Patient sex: M
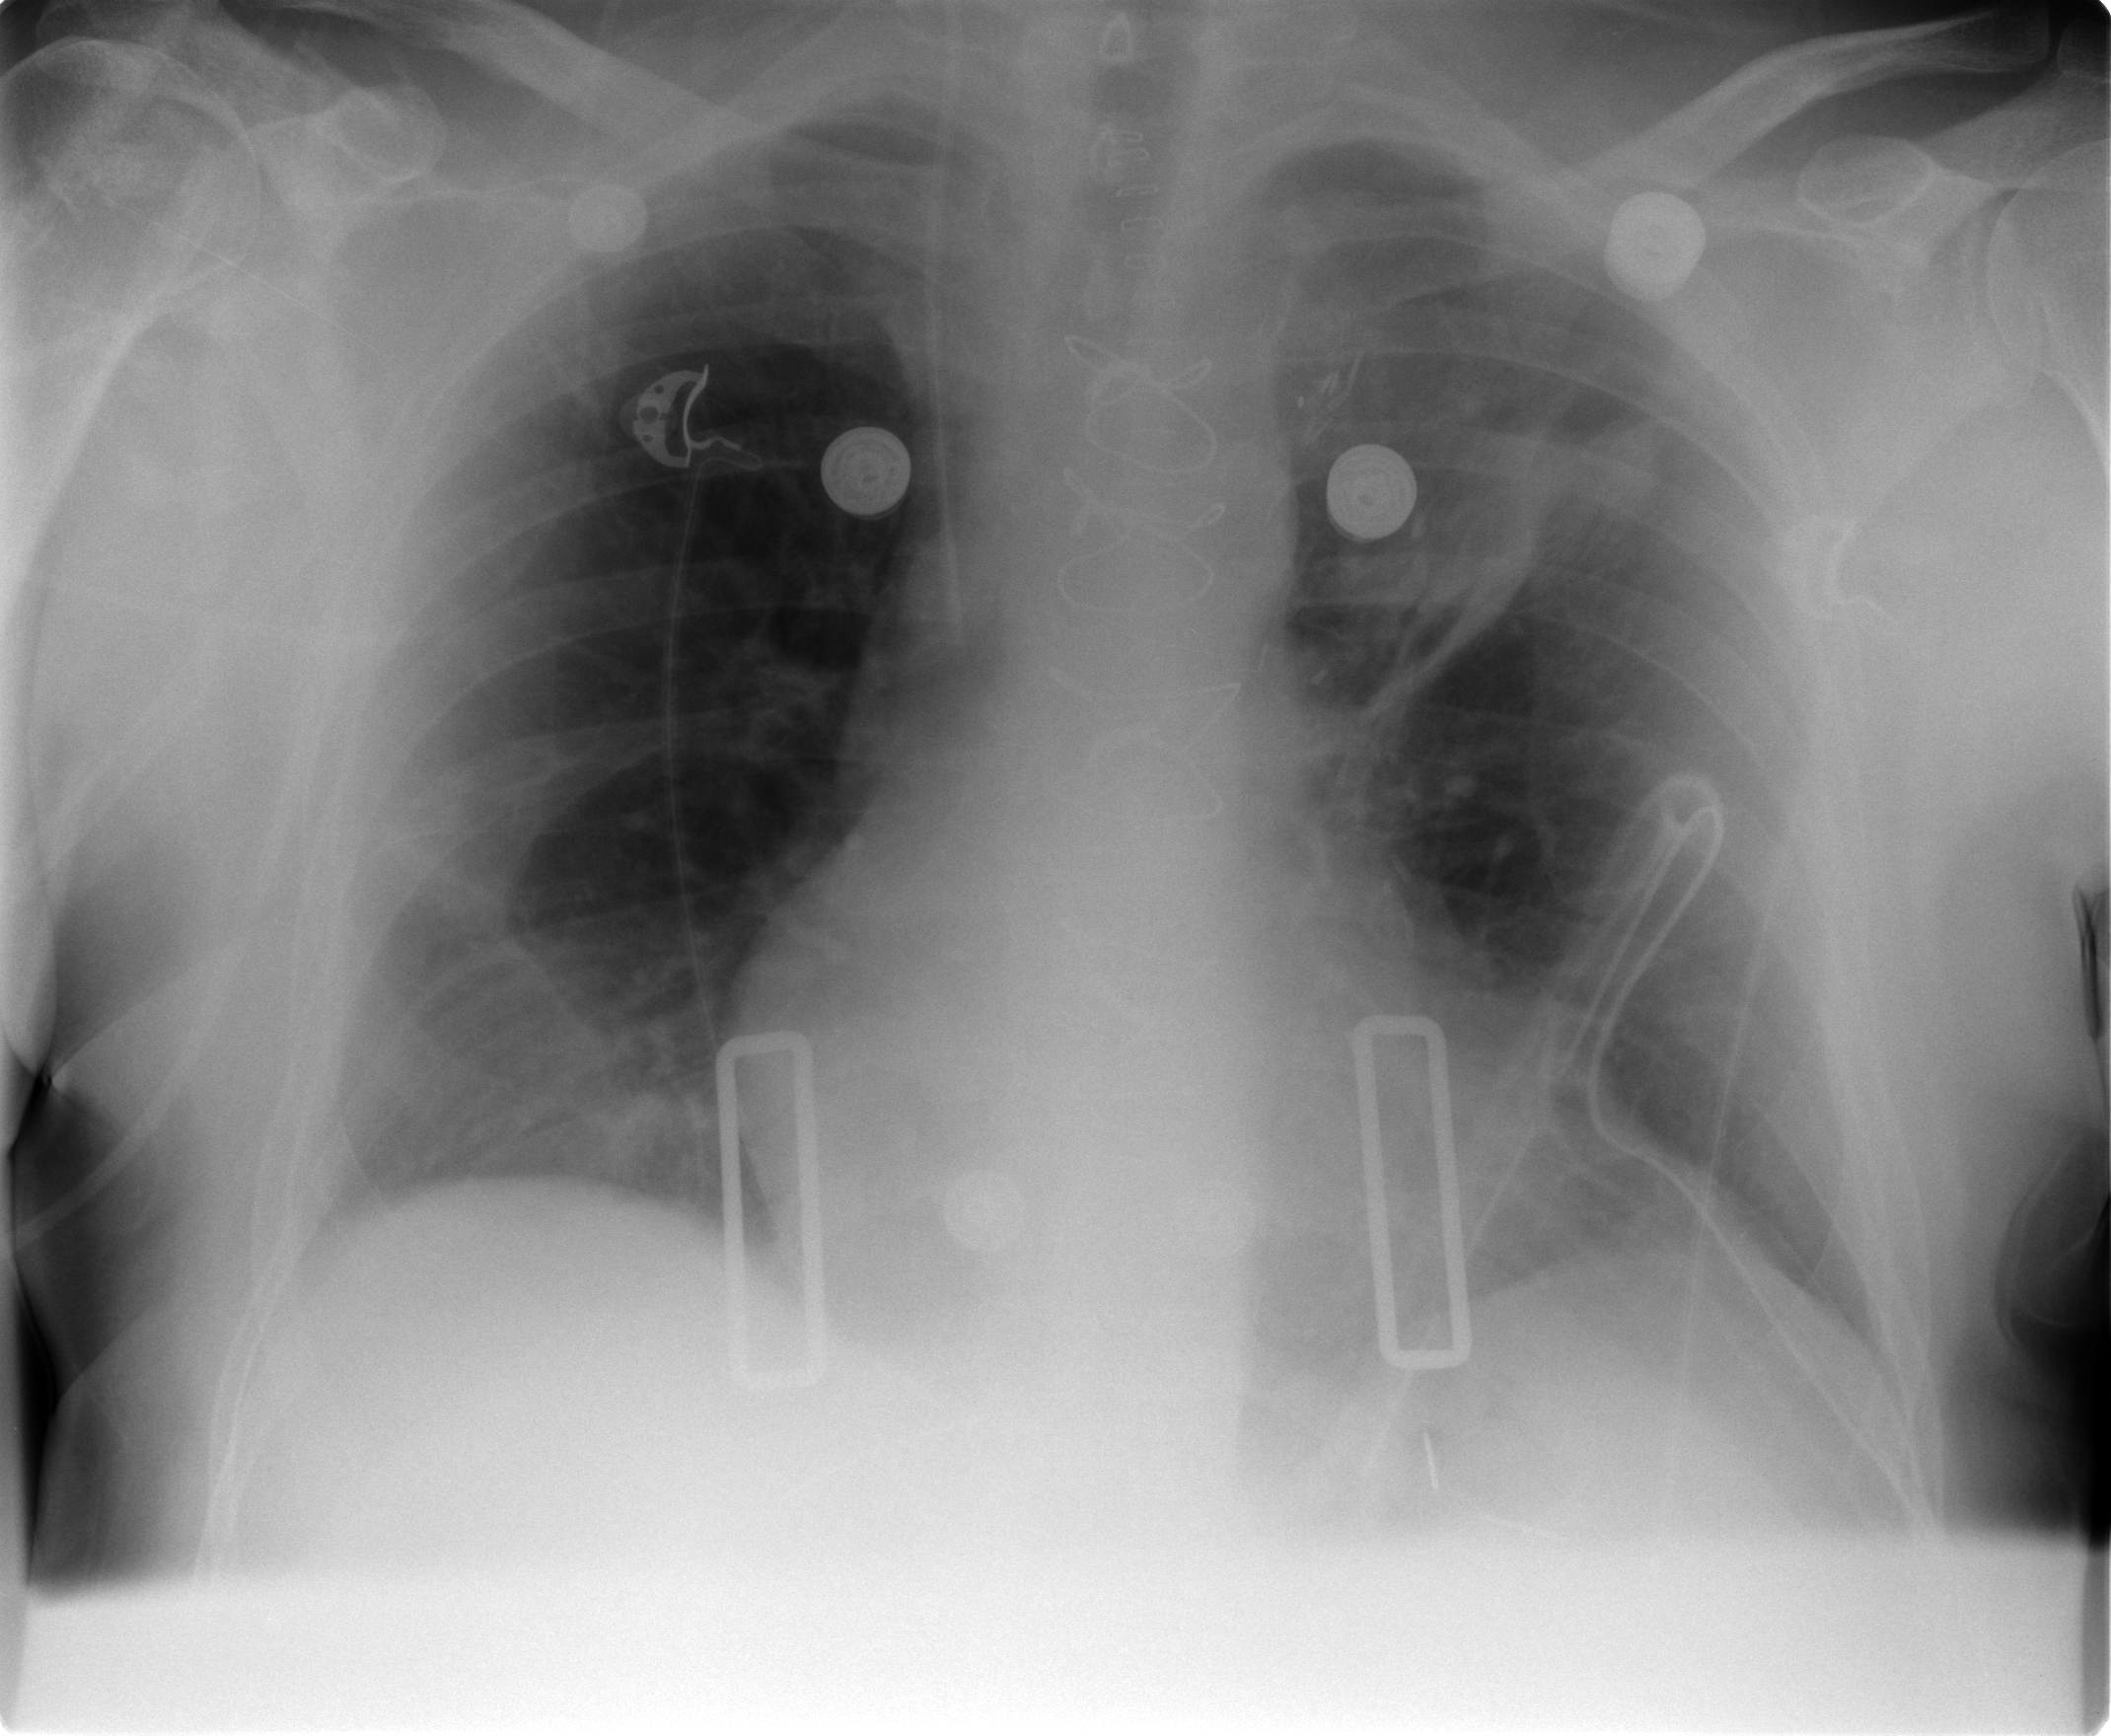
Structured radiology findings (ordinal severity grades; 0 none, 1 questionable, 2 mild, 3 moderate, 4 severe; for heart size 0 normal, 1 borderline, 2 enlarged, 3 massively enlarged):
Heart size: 0
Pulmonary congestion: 2
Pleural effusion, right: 2
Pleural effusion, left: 2
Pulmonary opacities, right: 0
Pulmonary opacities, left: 0
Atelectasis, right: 2
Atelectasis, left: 2